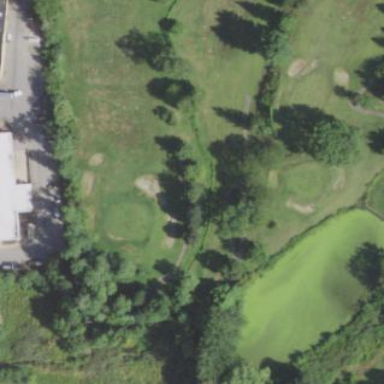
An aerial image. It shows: Area with grass used as rough in golf course.